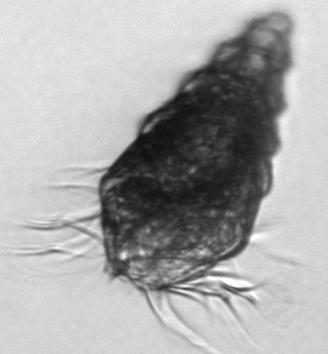
Label: Laboea_strobila